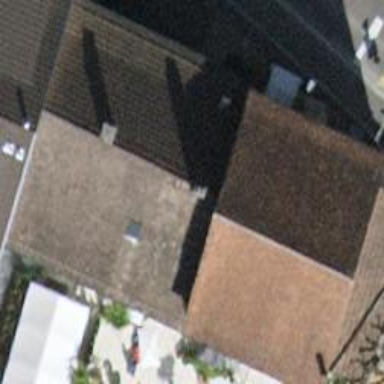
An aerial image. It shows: Building with tiled roof.